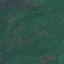
Land use / land cover class: Forest